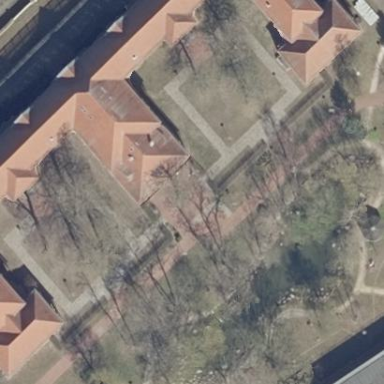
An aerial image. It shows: Hospital building.